Question: Currently I am using Popup with custom position, what I want is to place Popup outside the right corner of the screen. I have tried it with Custom positions using CustomPopupPlacement[], but no use. Is it possible to do so?
I am attaching an image so that to clear what I expect.

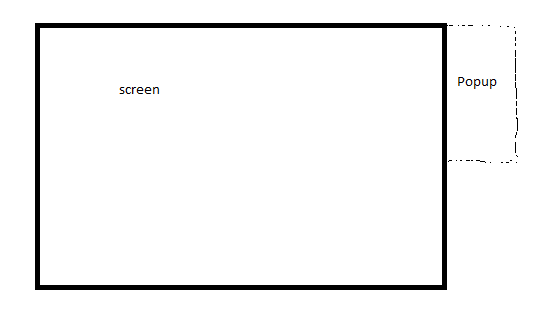
Answer: A popup cannot be placed off screen:
> For security reasons, a Popup cannot be hidden by the edge of a screen.
See <URL> for a ton of information about Popup placement, including handling the off-screen placement case.